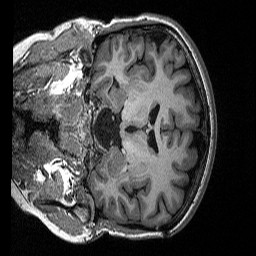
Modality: T1w
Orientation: coronal
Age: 25
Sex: female